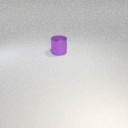
large purple metal cylinder